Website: walmart
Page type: billing-address
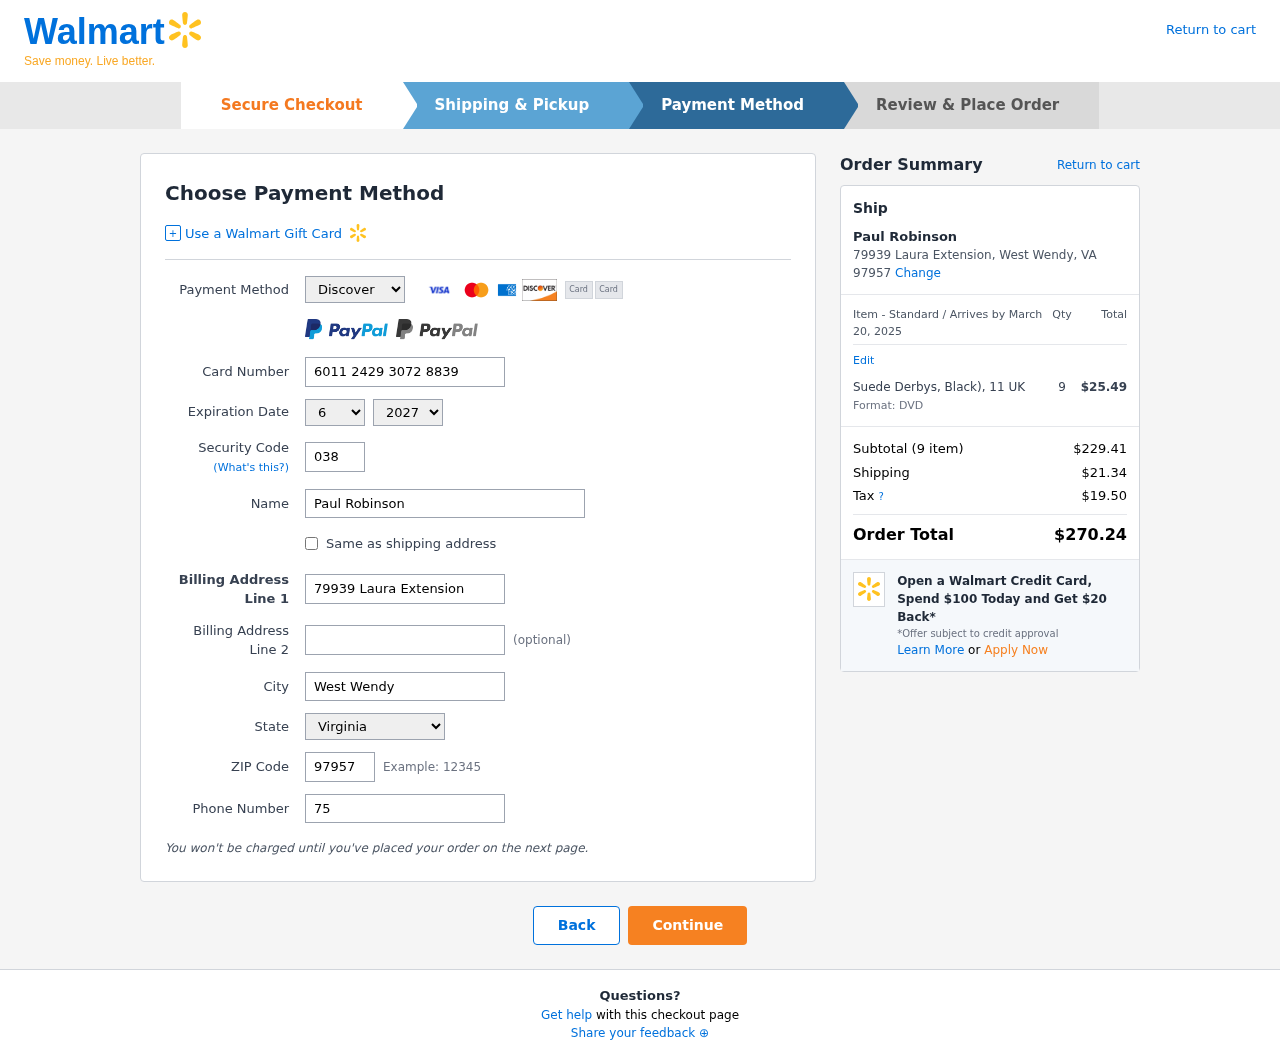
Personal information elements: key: PII_CARD_CVV
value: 038
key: PII_CARD_EXPIRY_MONTH
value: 06
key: PII_CARD_EXPIRY_YEAR
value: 27
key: PII_CARD_NUMBER
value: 6011 2429 3072 8839
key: PII_CARD_TYPE
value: Discover
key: PII_CITY
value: West Wendy
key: PII_CITY_STATE_ZIP
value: West Wendy, VA 97957
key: PII_FULLNAME
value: Paul Robinson
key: PII_PHONE
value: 7596275142
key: PII_POSTCODE
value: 97957
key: PII_STATE
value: Virginia
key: PII_STREET
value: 79939 Laura Extension
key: PII_FULLNAME2
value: Paul Robinson
Product elements: key: PRODUCT1_NAME
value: Suede Derbys, Black), 11 UK
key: PRODUCT1_PRICE
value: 25.49
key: PRODUCT1_QUANTITY
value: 9
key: PRODUCT1_DESC
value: Format: DVD
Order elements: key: ORDER_DELIVERY_DATE
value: March 20, 2025
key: ORDER_NUM_ITEMS
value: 9
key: ORDER_SUBTOTAL
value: $229.41
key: ORDER_SHIPPING_COST
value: $21.34
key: ORDER_TAX
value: $19.50
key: ORDER_TOTAL
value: $270.24